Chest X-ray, PA view. Patient: 41 years old, sex M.
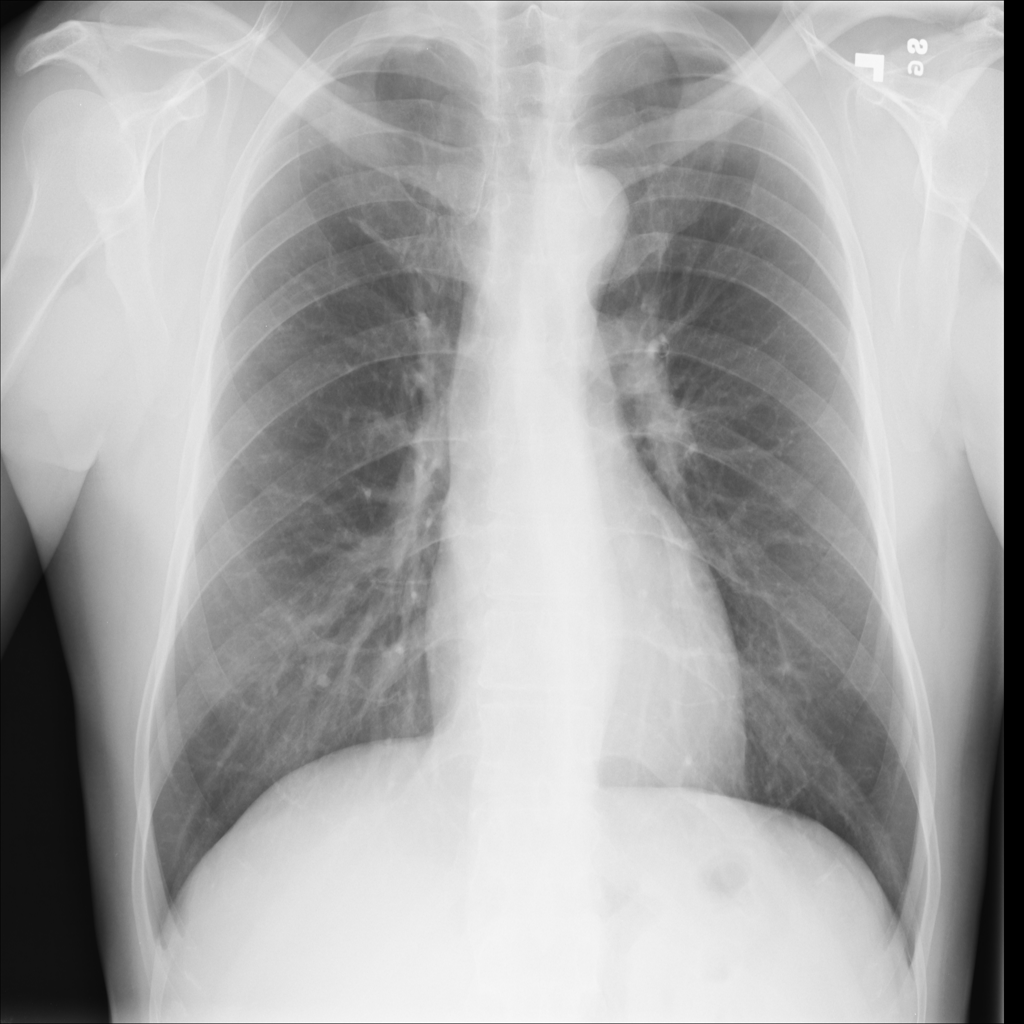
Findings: No Finding